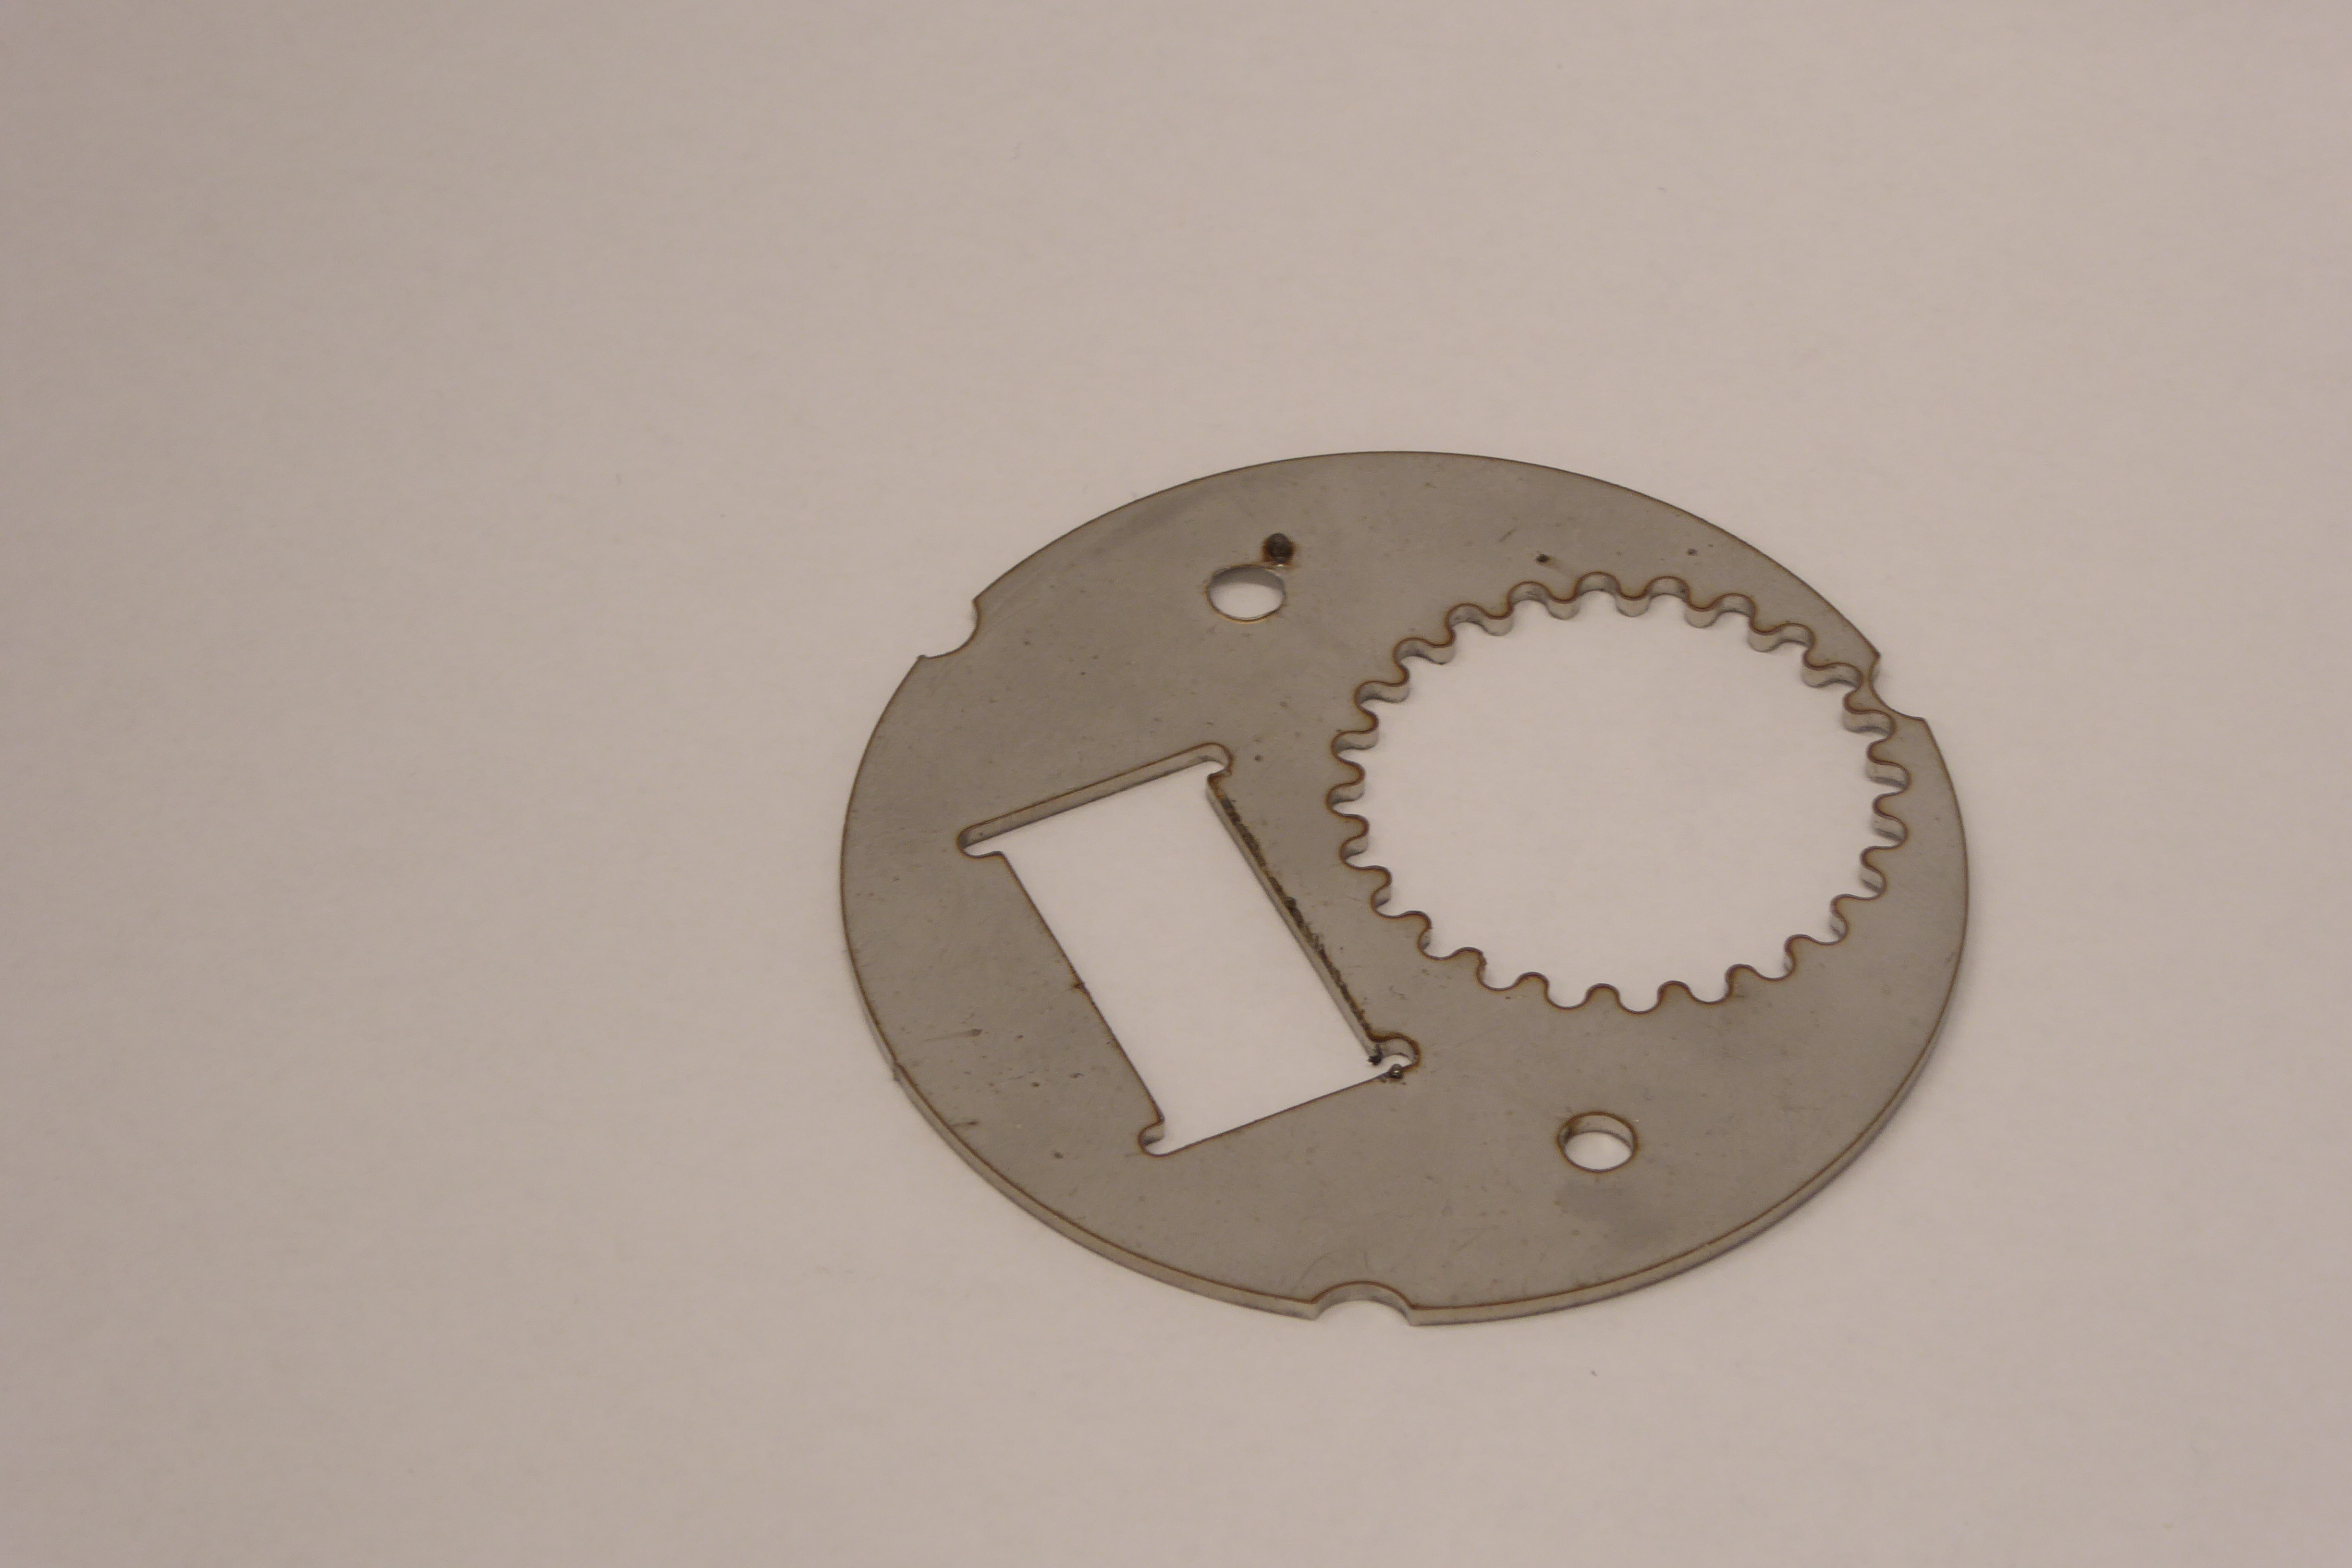
Label: Bottle Opener - Inlay